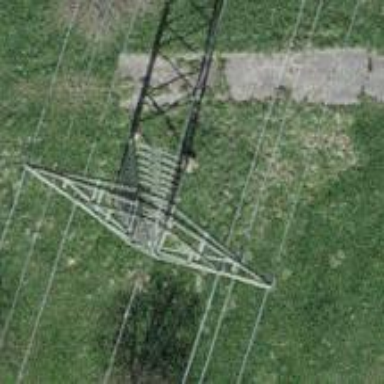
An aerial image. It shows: Power tower.